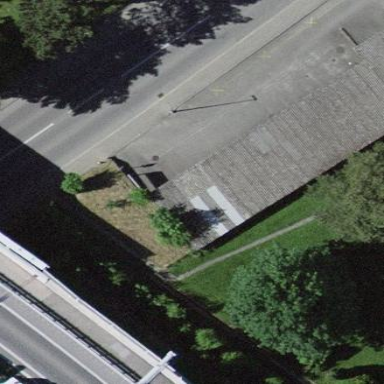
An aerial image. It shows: Garage.